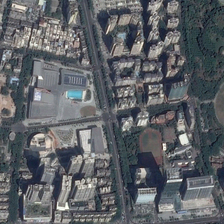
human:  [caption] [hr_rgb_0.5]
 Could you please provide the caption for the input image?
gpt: some buildings and green trees are in a commercial area .

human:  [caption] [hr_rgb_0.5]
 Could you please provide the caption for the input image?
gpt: some buildings and green trees are in a commercial area .

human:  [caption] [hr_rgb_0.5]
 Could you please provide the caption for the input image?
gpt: some buildings and green trees are in a commercial area .

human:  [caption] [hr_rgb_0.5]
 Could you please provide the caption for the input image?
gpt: some buildings and green trees are in a commercial area .

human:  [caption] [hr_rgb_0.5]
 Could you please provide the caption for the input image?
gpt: some buildings and green trees are in a commercial area .